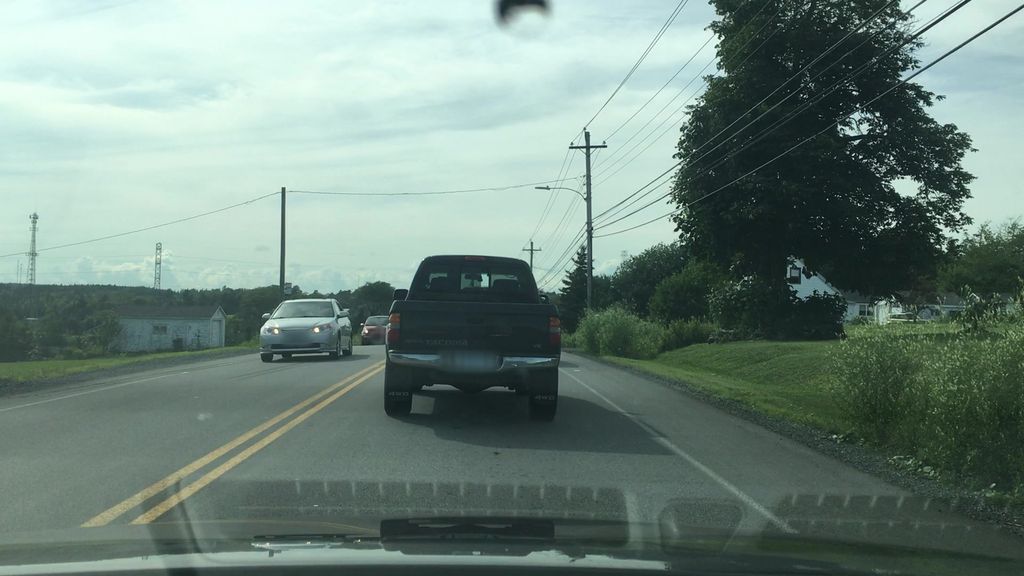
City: halifax